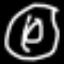
Label: donut